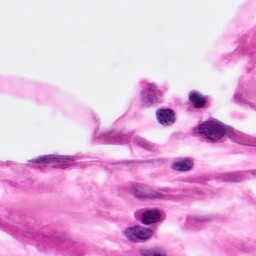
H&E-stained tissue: Pancreatic